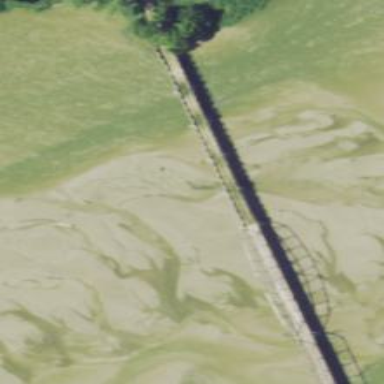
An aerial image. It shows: Truss bridge on tertiary road.